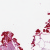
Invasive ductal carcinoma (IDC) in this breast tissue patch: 0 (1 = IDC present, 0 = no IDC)